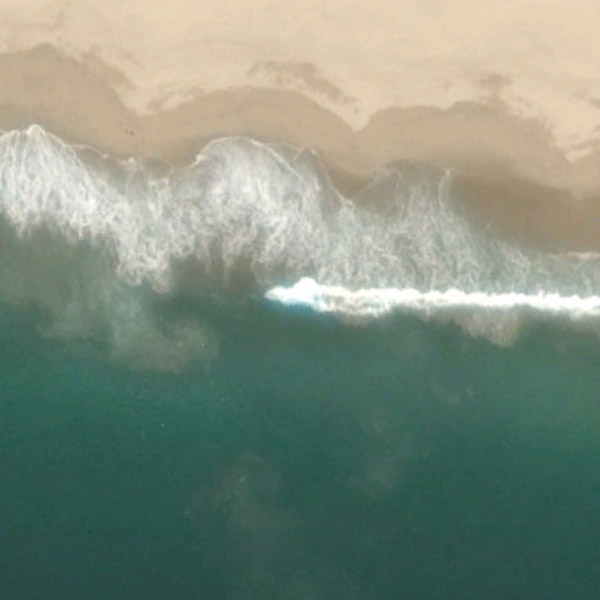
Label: Beach